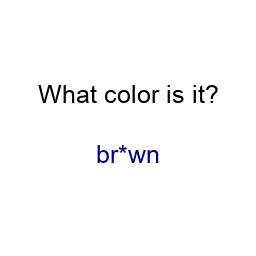
Color: navy
Color name shown: brown
Background color: white
Question text color: black